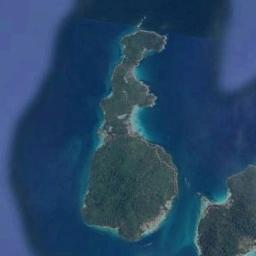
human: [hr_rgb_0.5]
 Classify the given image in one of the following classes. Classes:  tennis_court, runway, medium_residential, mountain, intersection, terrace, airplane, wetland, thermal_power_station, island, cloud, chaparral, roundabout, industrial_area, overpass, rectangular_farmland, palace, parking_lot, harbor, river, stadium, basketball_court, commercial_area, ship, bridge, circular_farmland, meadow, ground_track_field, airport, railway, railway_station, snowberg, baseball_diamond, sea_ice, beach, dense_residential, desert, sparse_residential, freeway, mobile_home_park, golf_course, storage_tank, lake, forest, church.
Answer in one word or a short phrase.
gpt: island